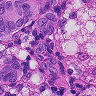
Metastatic tissue present: yes